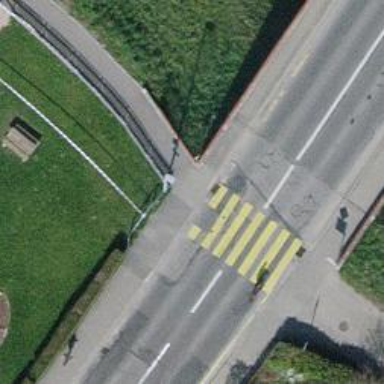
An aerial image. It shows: Uncontrolled zebra crossing on the road.